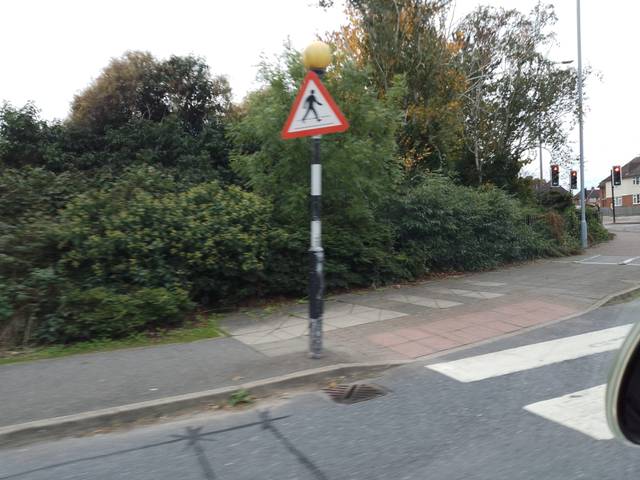
Region: United Kingdom
Coordinates: 52.058, 1.133